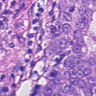
Metastatic tissue present: yes